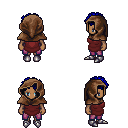
a pixel art fantasy rpg character, female body template, human, dark skin, maroon tunic, magenta pants, blue curly afro hairstyle, cloth hood, metal boots, four views (front, back, left, right), 2x2 character sprite sheet, small pixel art, hard edges, no anti-aliasing